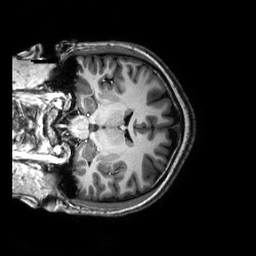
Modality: T1w
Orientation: coronal
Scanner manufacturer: philips
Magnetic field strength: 3 T
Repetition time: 0.0096 s
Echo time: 0.0046 s